Chest X-ray:
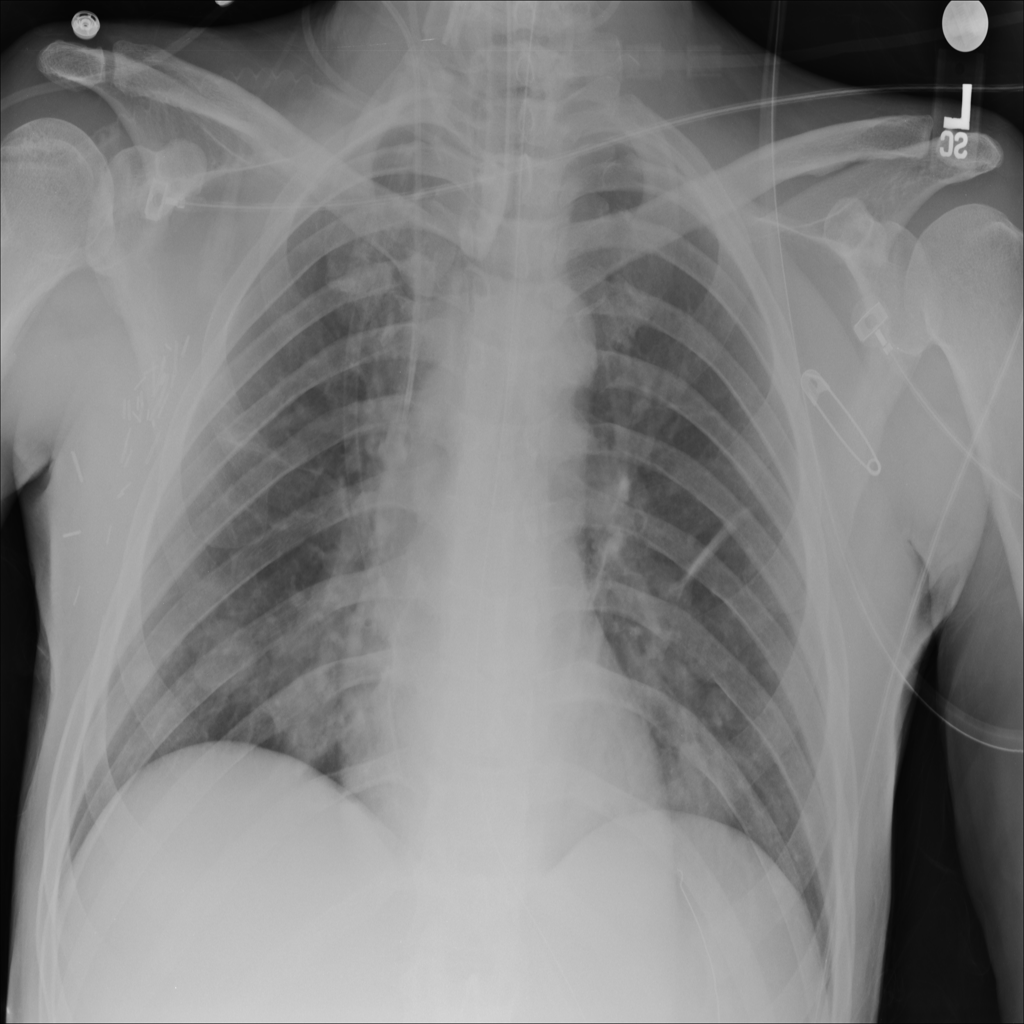
Findings: Nodule, Consolidation
No abnormal finding: no